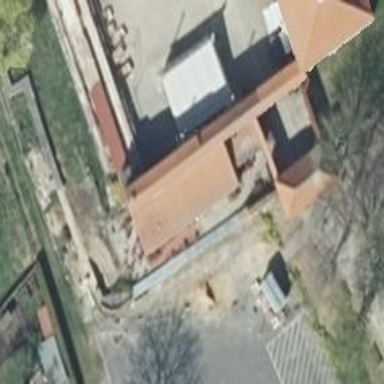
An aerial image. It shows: Restaurant.